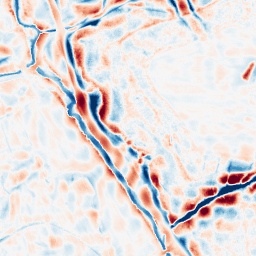
Category: wavelet
Decomposition family: wavelet_biorthogonal
Decomposition parameters: wavelet: bior5.5
level: 4
Upsampling method: sinc_hamming
Upsampling parameters: scale: 2
kernel_size: 16
Upsampling scale: 2